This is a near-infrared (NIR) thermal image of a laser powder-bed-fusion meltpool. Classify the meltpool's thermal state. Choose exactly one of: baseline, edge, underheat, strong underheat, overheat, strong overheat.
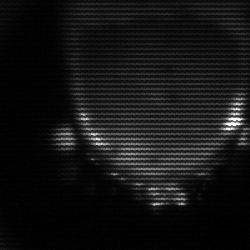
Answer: edge